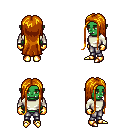
a pixel art fantasy rpg character, female body template, orc, green skin, white long-sleeve shirt, metal pants, dark blonde extra-long hairstyle, gold gloves, gold boots, four views (front, back, left, right), 2x2 character sprite sheet, small pixel art, hard edges, no anti-aliasing